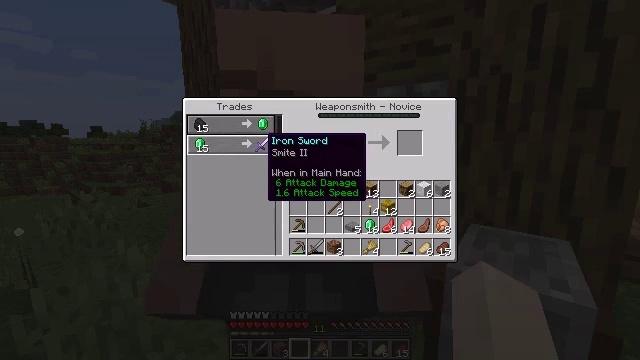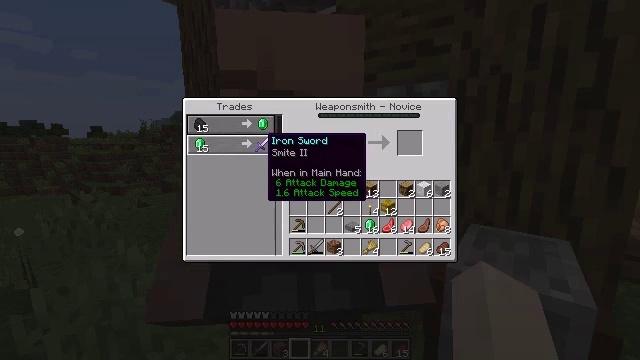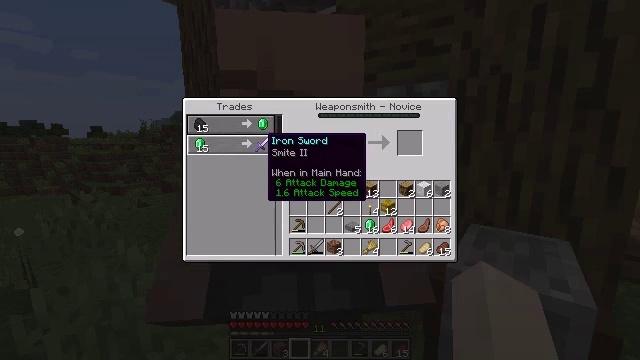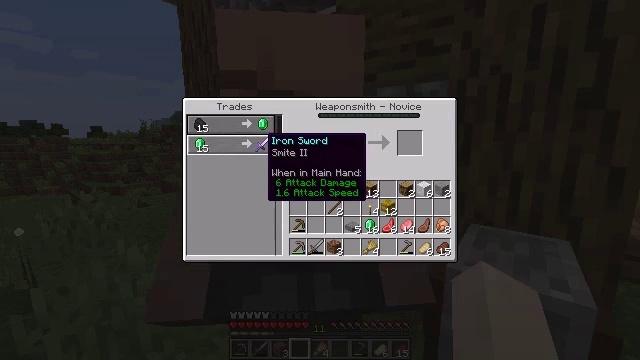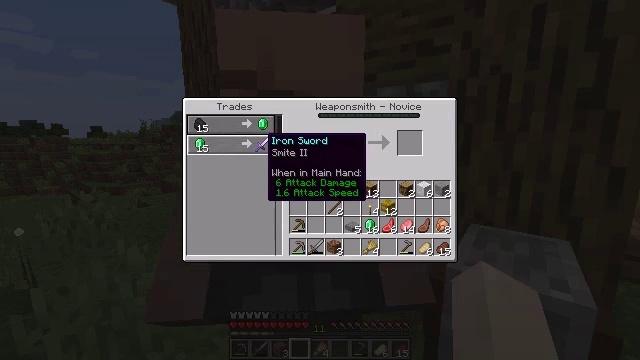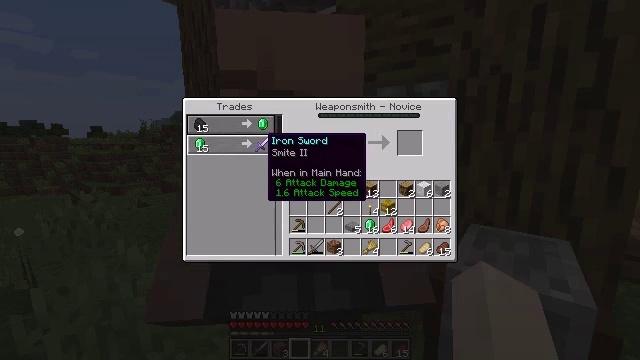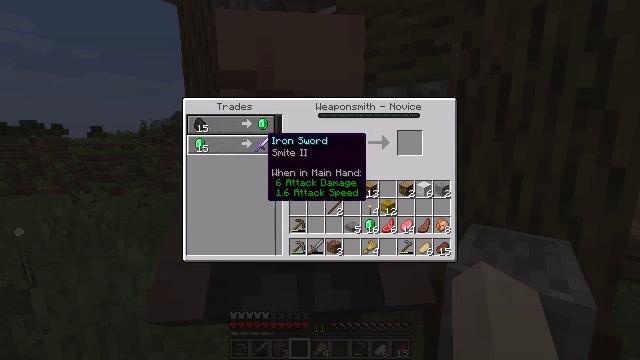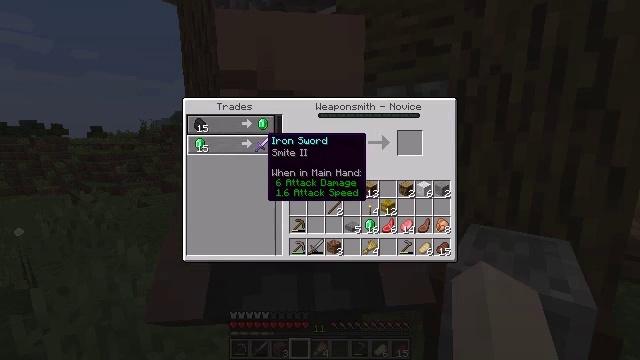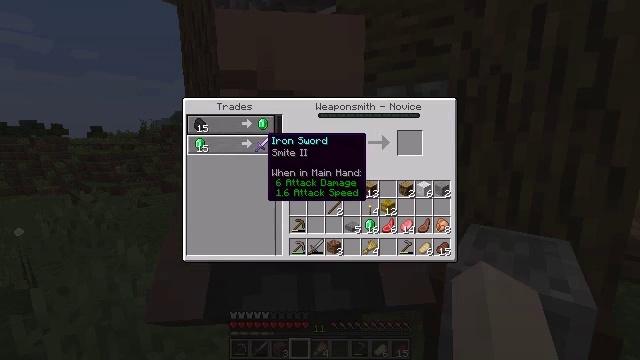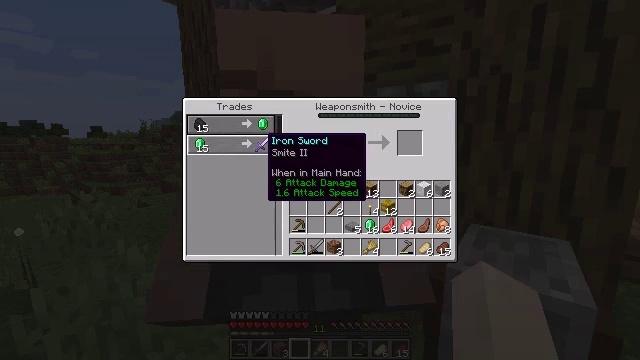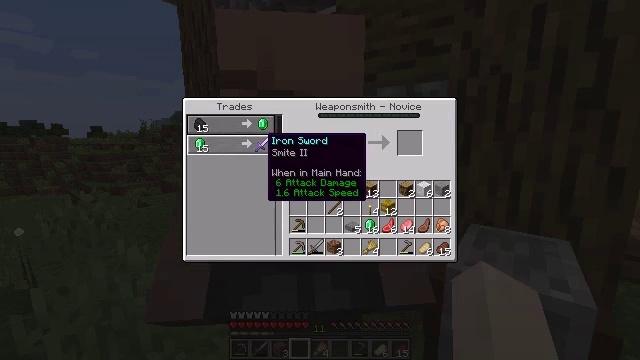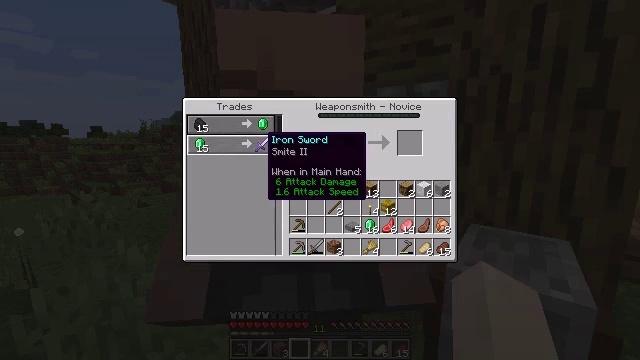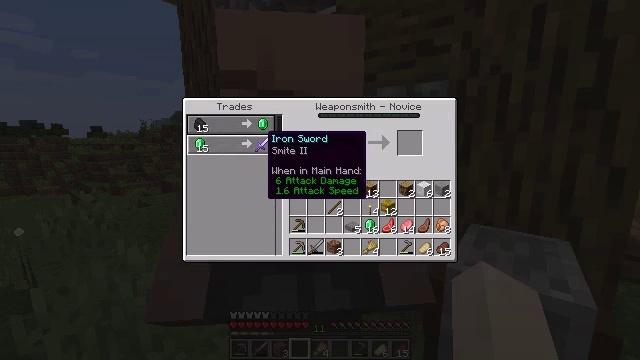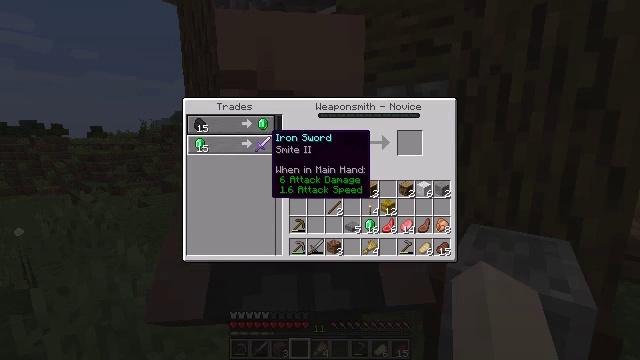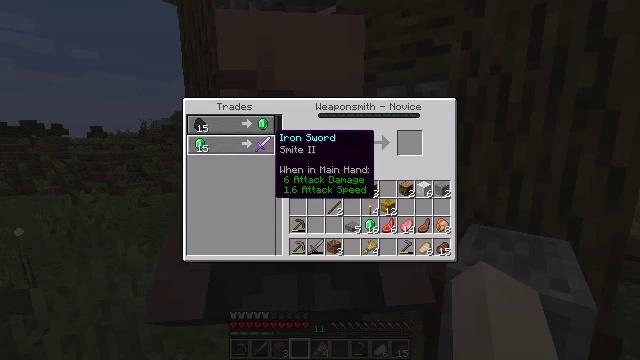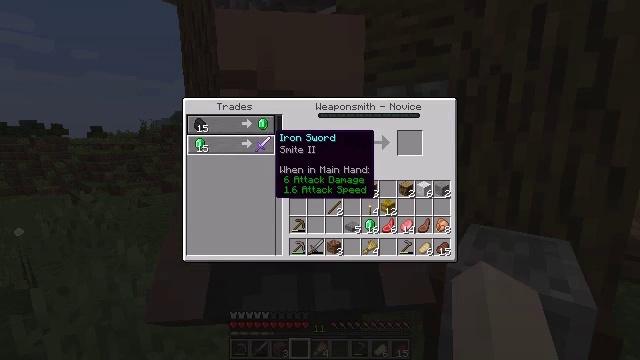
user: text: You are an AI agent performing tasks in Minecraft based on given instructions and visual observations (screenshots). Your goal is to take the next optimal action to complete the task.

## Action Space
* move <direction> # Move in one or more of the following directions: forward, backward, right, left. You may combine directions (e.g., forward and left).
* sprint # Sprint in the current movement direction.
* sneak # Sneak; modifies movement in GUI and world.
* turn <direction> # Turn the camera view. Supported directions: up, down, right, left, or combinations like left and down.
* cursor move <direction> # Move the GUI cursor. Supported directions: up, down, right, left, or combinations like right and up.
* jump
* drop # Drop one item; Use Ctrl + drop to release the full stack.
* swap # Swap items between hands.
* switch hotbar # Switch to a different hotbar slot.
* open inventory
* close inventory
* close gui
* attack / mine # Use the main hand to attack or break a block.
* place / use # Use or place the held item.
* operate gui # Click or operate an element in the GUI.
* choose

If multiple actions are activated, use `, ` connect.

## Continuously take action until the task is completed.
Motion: motion action
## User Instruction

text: Attack the grindstone to break it.
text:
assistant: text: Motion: no_op
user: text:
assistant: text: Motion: no_op
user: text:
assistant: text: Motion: no_op
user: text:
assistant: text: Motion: no_op
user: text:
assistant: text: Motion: no_op
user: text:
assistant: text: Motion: no_op
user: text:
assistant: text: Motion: no_op
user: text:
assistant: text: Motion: no_op
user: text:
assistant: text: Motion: no_op
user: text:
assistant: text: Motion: no_op
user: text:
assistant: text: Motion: no_op
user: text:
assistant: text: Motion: no_op
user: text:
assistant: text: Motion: no_op
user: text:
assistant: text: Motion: no_op
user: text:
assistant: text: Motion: no_op
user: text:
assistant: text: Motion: no_op
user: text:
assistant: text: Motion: no_op
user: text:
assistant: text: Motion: no_op
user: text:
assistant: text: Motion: no_op
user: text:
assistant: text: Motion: no_op
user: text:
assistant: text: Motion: no_op
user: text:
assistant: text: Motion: no_op
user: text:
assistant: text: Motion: no_op
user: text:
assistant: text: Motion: no_op
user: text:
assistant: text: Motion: no_op
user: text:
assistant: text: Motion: no_op
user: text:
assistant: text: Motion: no_op
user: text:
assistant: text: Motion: no_op
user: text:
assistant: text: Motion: no_op
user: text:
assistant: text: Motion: no_op